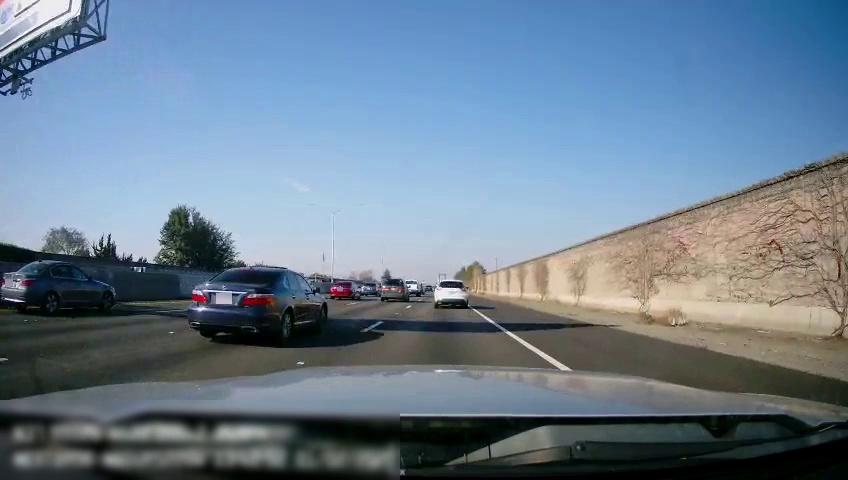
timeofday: Day
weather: Sunny
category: Drivable Space
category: Vehicles | Truck
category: Vehicles | SUV
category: Vehicles | Car
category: Vehicles | Car
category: Vehicles | Car
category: Vehicles | SUV
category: Vehicles | Car
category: Lanes | Current Lane
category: Lanes | Current Lane
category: Lanes | Alternate Lane
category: Lanes | Alternate Lane
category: Lanes | Alternate Lane
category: Traffic | Signs